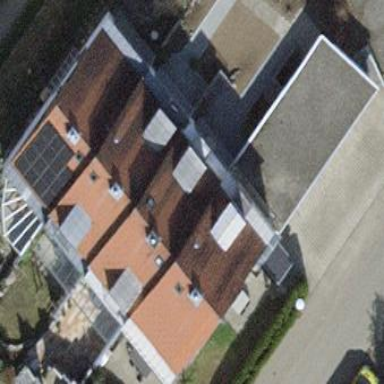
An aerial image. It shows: Terrace building.